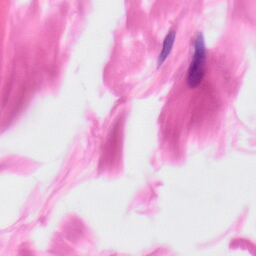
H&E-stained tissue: Skin